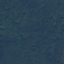
Land use / land cover class: Forest